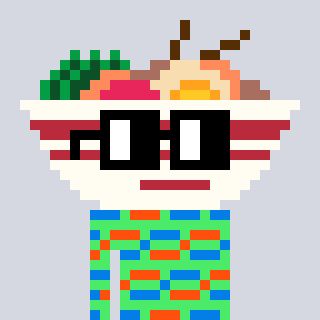
a pixel art character with square black glasses, a noodles-shaped head and a teal-colored body on a cool background